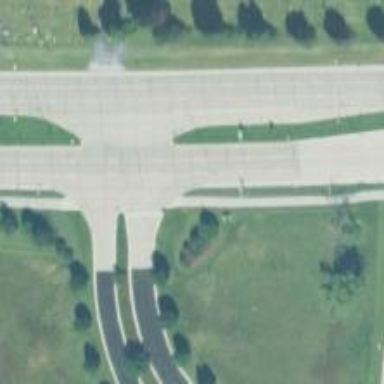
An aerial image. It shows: Path with asphalt surface and crossing.